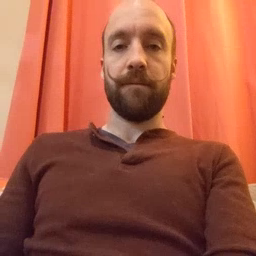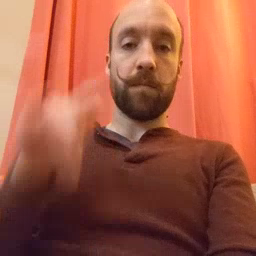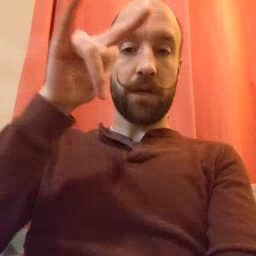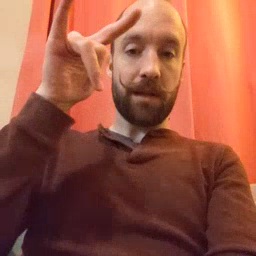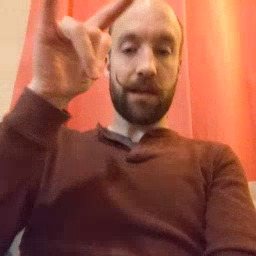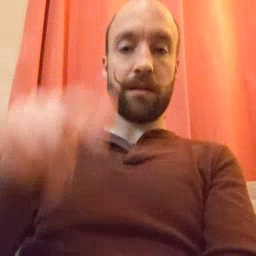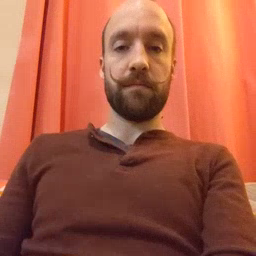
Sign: airplane